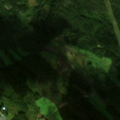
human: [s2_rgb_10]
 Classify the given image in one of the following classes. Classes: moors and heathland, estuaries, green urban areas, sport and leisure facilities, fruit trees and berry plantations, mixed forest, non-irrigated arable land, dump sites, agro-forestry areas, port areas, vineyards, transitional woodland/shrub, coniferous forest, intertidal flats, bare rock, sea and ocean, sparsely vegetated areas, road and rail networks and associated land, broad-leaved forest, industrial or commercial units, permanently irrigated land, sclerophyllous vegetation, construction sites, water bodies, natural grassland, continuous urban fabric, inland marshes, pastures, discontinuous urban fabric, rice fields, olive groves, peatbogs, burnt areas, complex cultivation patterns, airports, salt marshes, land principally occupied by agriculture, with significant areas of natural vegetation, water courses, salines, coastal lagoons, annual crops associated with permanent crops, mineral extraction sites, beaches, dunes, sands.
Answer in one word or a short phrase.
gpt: non-irrigated arable land, coniferous forest, mixed forest, transitional woodland/shrub